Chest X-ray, AP view. Patient: 65 years old, sex F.
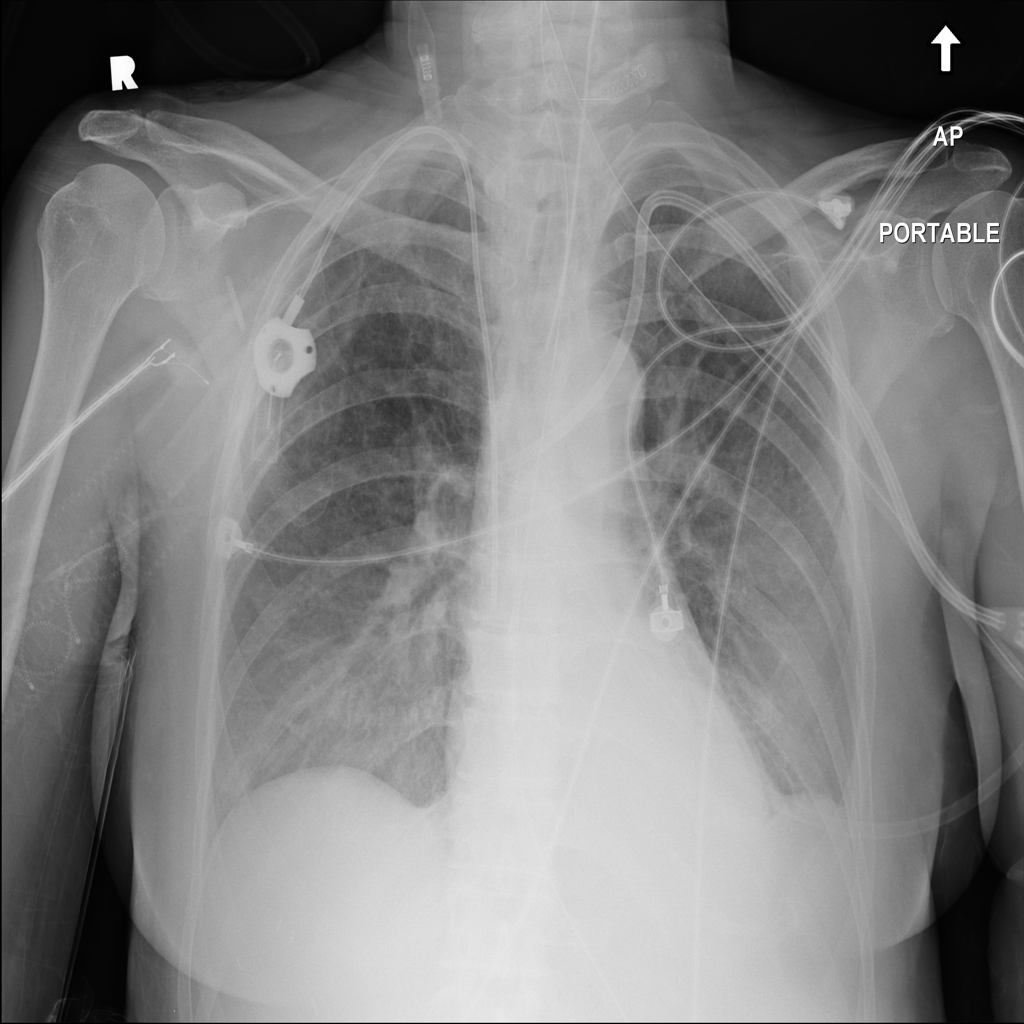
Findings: No Finding